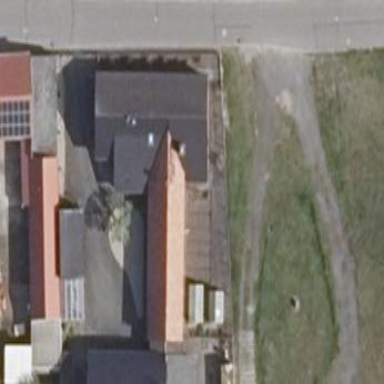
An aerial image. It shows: House with multiple building parts.